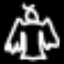
Label: angel